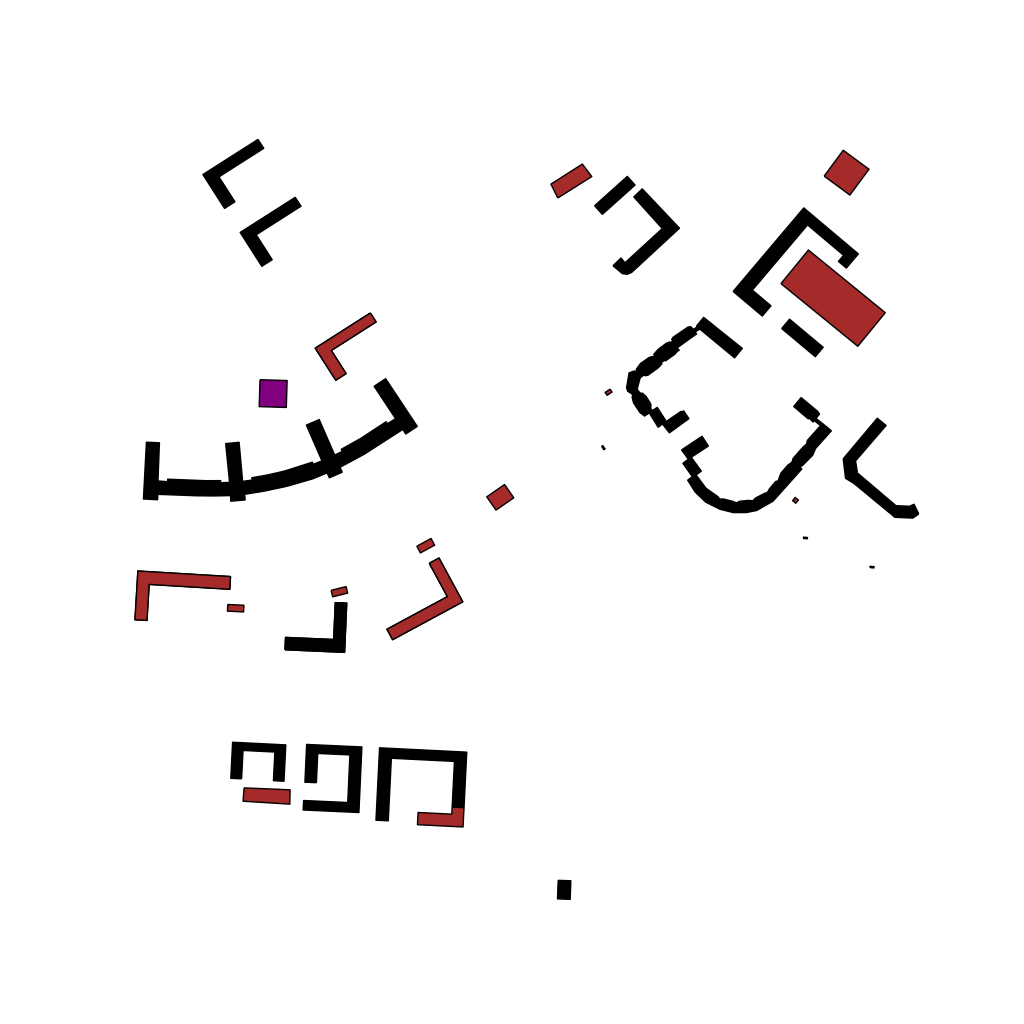
Tags: overhead vector_map, recreation, residential, special, modern, high_rise, individual_rise, low_rise, density_1, Building, Facility, Kinder, 1.0 km²